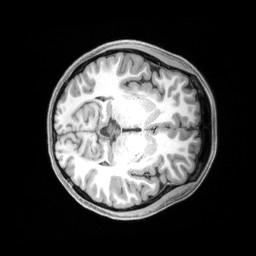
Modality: T1w
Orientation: axial
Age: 24
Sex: female
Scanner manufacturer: siemens
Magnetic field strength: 3 T
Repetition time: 2.4 s
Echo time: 0.00219 s